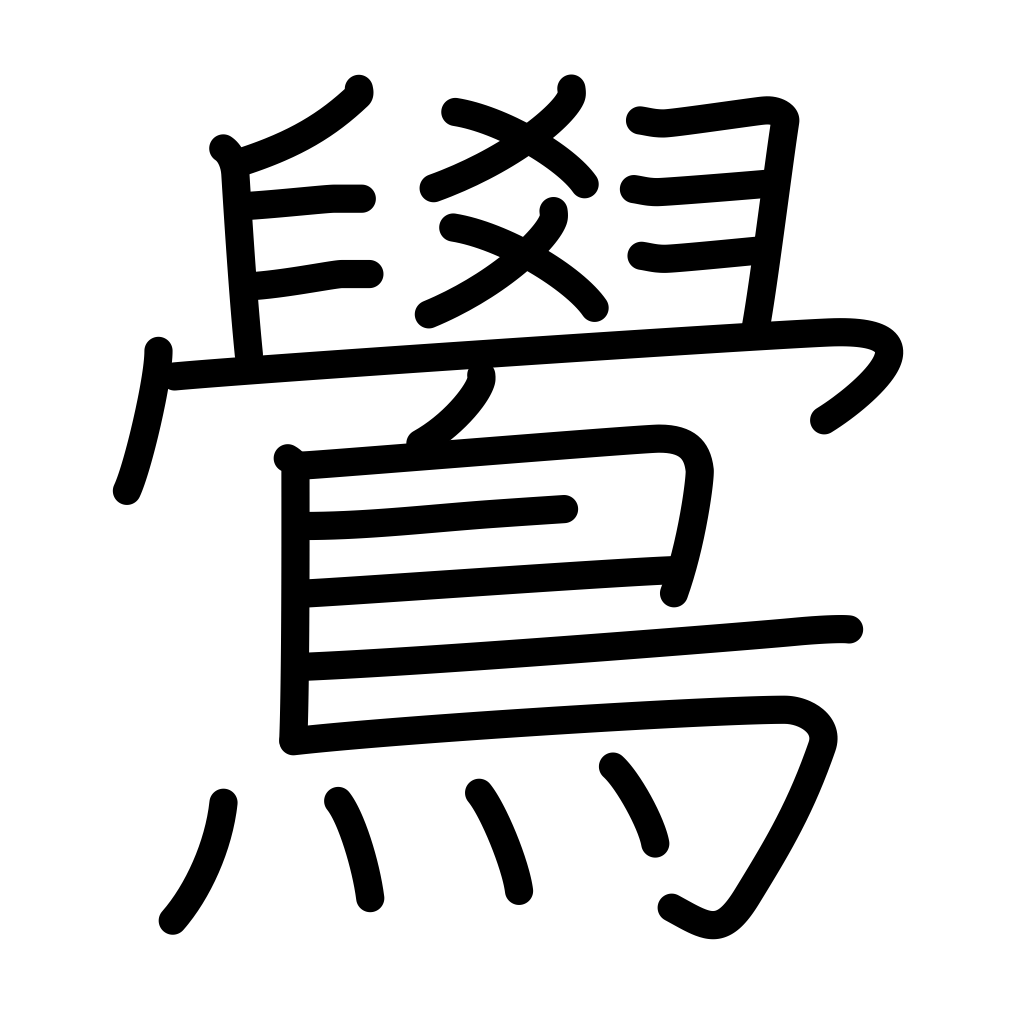
Meaning: long-tailed bird, dove, bullfinch